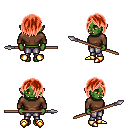
a pixel art fantasy rpg character, female body template, orc, green skin, brown long-sleeve shirt, metal pants, red bangs hairstyle, gold boots, spear, four views (front, back, left, right), 2x2 character sprite sheet, small pixel art, hard edges, no anti-aliasing